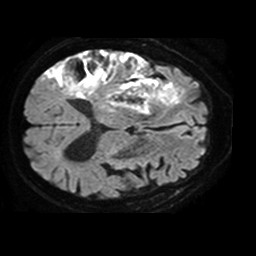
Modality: TRACE
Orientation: axial
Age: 81
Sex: male
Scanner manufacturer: philips
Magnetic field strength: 1.5 T
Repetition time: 3.684 s
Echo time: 0.09411 s